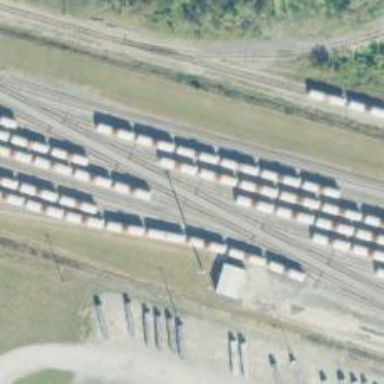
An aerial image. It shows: Rail spur service.